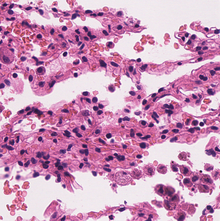
Tumor epithelial tissue: no
Tumor-associated stroma tissue: no
Normal tissue: yes